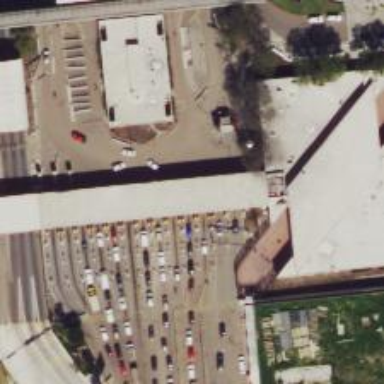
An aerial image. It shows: Border control barrier.